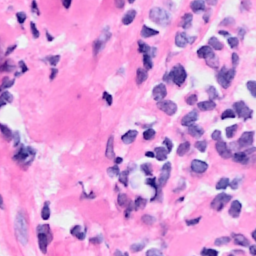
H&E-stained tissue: Breast